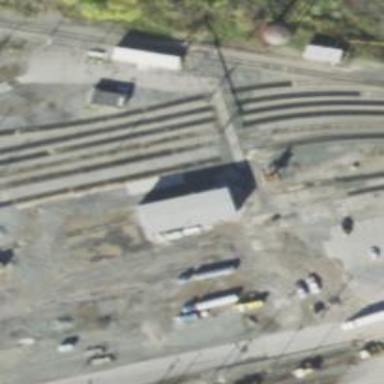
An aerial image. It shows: Railway yard used for servicing trains.